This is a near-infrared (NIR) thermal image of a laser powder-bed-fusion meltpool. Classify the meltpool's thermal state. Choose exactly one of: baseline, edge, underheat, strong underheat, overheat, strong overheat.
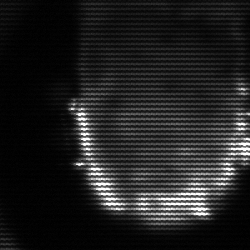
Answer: baseline